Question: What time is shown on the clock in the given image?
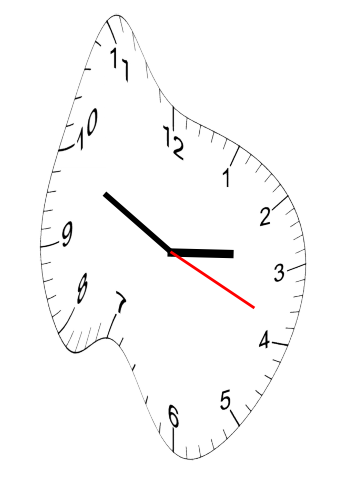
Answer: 02:49:19